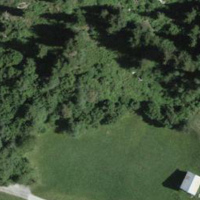
EUNIS habitat code: 43
Species observed at this site:
Lathyrus pratensis